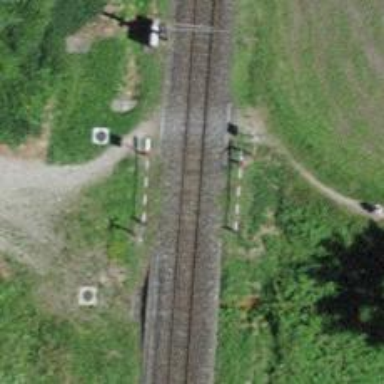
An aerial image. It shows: Level crossing along the railway.